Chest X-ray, PA view. Patient: 26 years old, sex M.
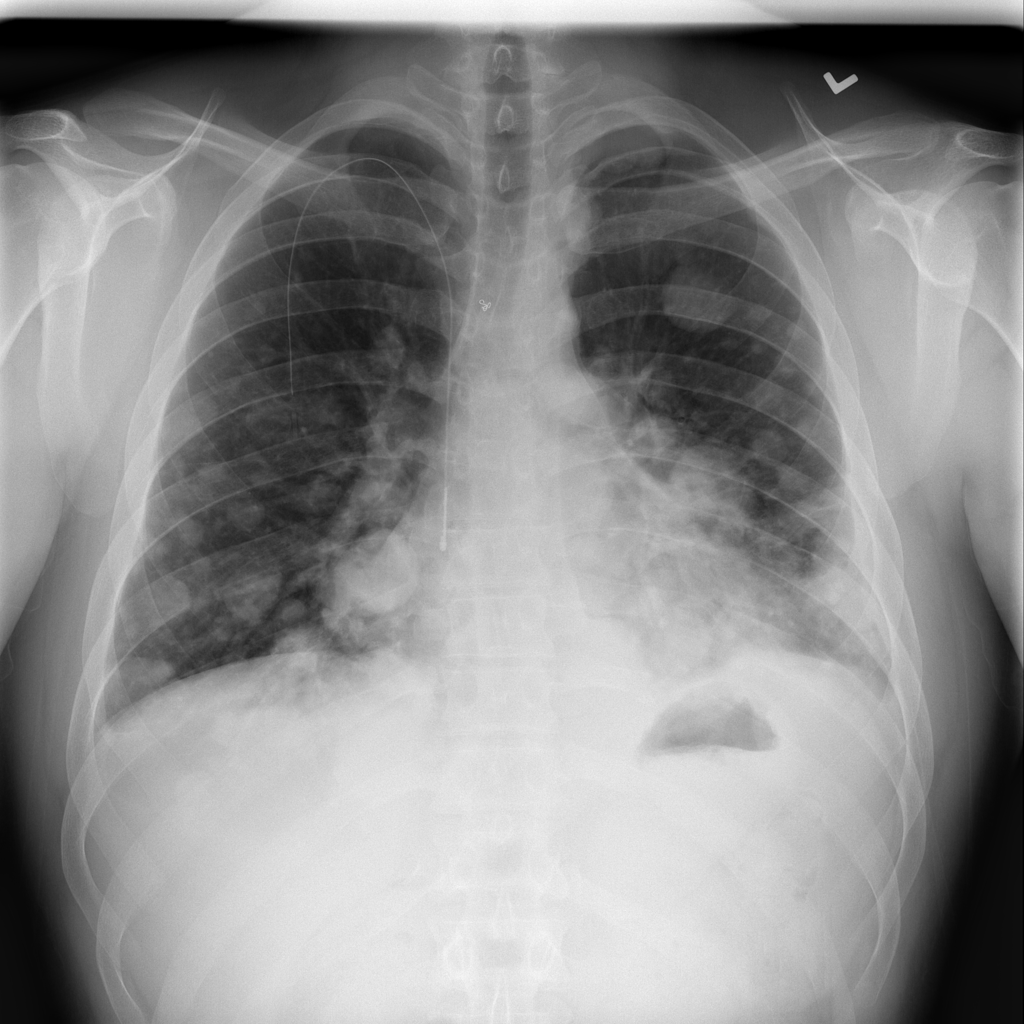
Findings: No Finding